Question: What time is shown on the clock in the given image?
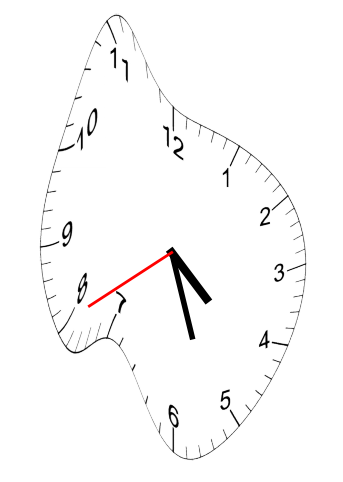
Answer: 04:26:40